Question: As my title is self explanatory, I know how to rectify it but why is it so in the first place?
I wrote a VB.Net Code
'''
Dim list As List(Of String) = New List(Of String)
//Code to populate list
Dim wherelinq As IEnumerable(Of String) = From s In list Where s.StartsWith("A")
'''
This works fine and gives no error
but the same logic in C# fails
'''
List<string> list = new List<string>();
//Code to populate list
IEnumerable<string> wherelinq = from s in list where s.StartsWith("A");
'''
This gives error

Why this restriction in C#? Anything specific that I am missing?
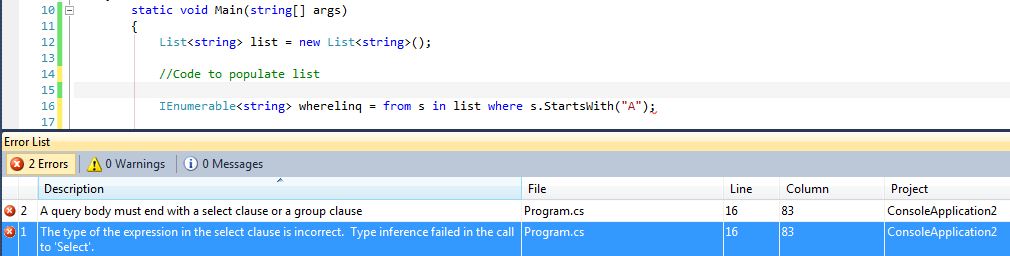
Answer: VB.NET and C# are different languages, so it is natural that the LINQ query syntax is different, too: C# requires 'select s', while VB.NET does not.
Microsoft's <URL> requires that a query syntax query in C# must end in 'select' or 'group':
> A query expression must begin with a from clause and must end with a select or group clause. Between the first from clause and the last select or group clause, it can contain one or more of these optional clauses: where, orderby, join, let and even additional from clauses. You can also use the into keyword to enable the result of a join or group clause to serve as the source for additional query clauses in the same query expression.
See C# language specification, section 7.16, for details on the syntax.
'''
var wherelinq = from s in list where s.StartsWith("A") select s;
'''
You do not have to add 'select' if you use the function syntax:
'''
var wherelinq = list.Where(s => s.StartsWith("A"));
'''